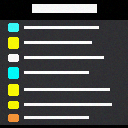
Screen state: on